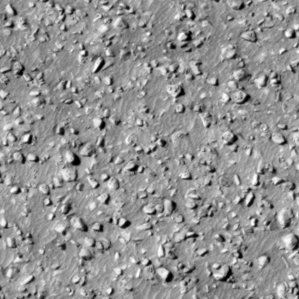
Label: non_frost